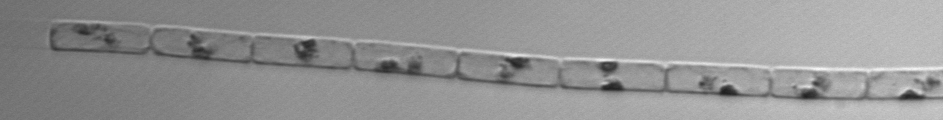
Label: Guinardia_delicatula